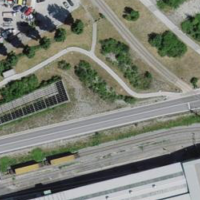
EUNIS habitat code: 57
Species observed at this site:
Prunus mahaleb
Salvia pratensis